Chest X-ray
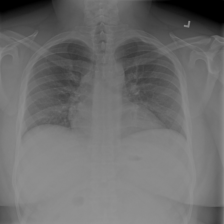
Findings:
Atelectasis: negative
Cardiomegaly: negative
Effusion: negative
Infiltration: negative
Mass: negative
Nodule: negative
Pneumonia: negative
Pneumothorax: negative
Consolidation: negative
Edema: negative
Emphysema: negative
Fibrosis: negative
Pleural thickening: negative
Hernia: negative